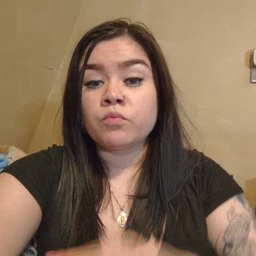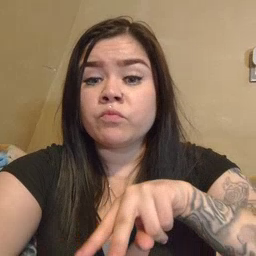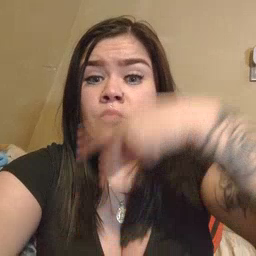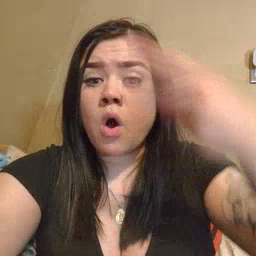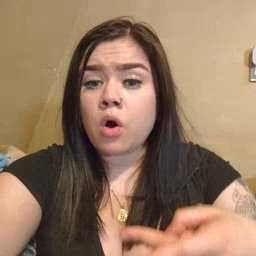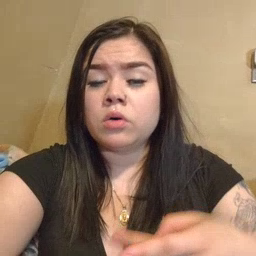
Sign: fall